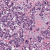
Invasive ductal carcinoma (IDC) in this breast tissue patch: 1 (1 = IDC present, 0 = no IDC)